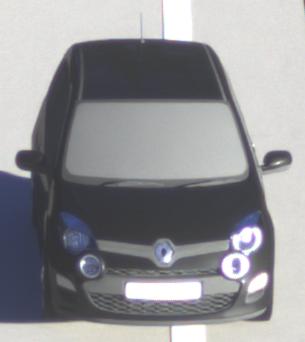
Make: Renault
Model: Twingo 1.2 LEV 16V 75
Detailed model: Twingo (II)
Model produced from: 2012/01
Model produced until: 2014/07
Doors: 3
Color: black
Road condition: dry road
Daytime: sunrise or sunset
Contrast: high contrast